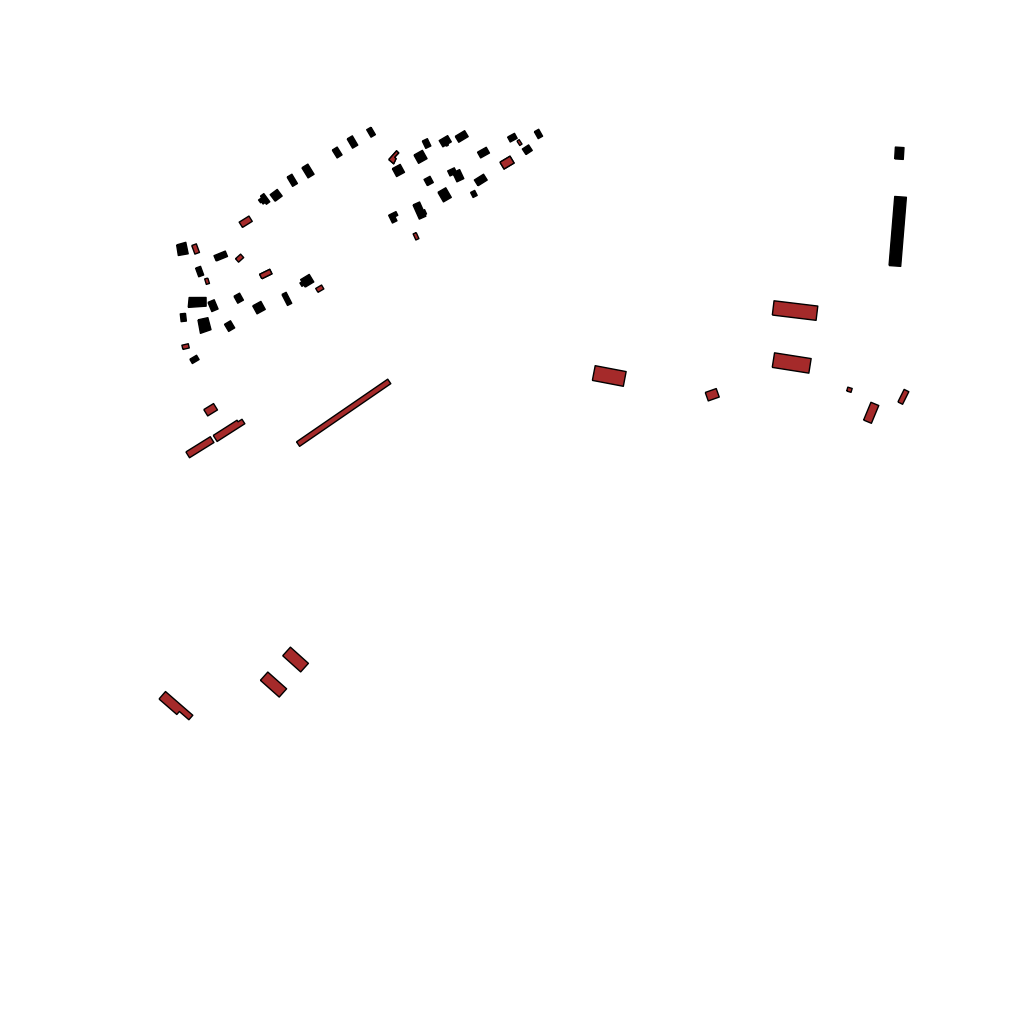
Tags: overhead vector_map, business, recreation, residential, special, soviet, individual_rise, low_rise, density_2, Building, Facility, 1.0 km²